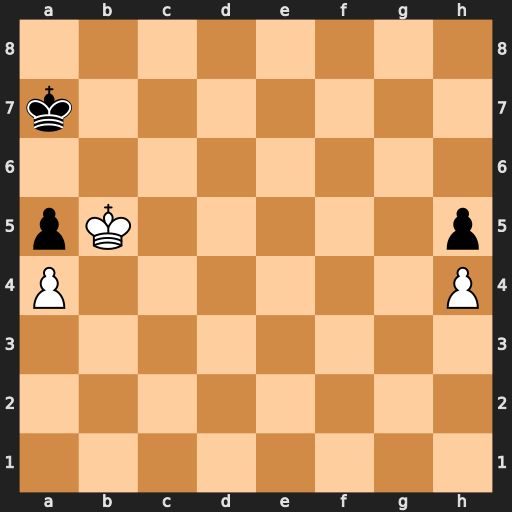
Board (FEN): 8/k7/8/pK5p/P6P/8/8/8
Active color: w
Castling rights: -
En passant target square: -
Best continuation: Kxa5 Kb7 Kb5